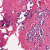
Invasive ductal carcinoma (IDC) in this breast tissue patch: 0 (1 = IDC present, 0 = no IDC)